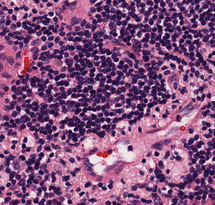
Tumor epithelial tissue: no
Tumor-associated stroma tissue: yes
Normal tissue: no